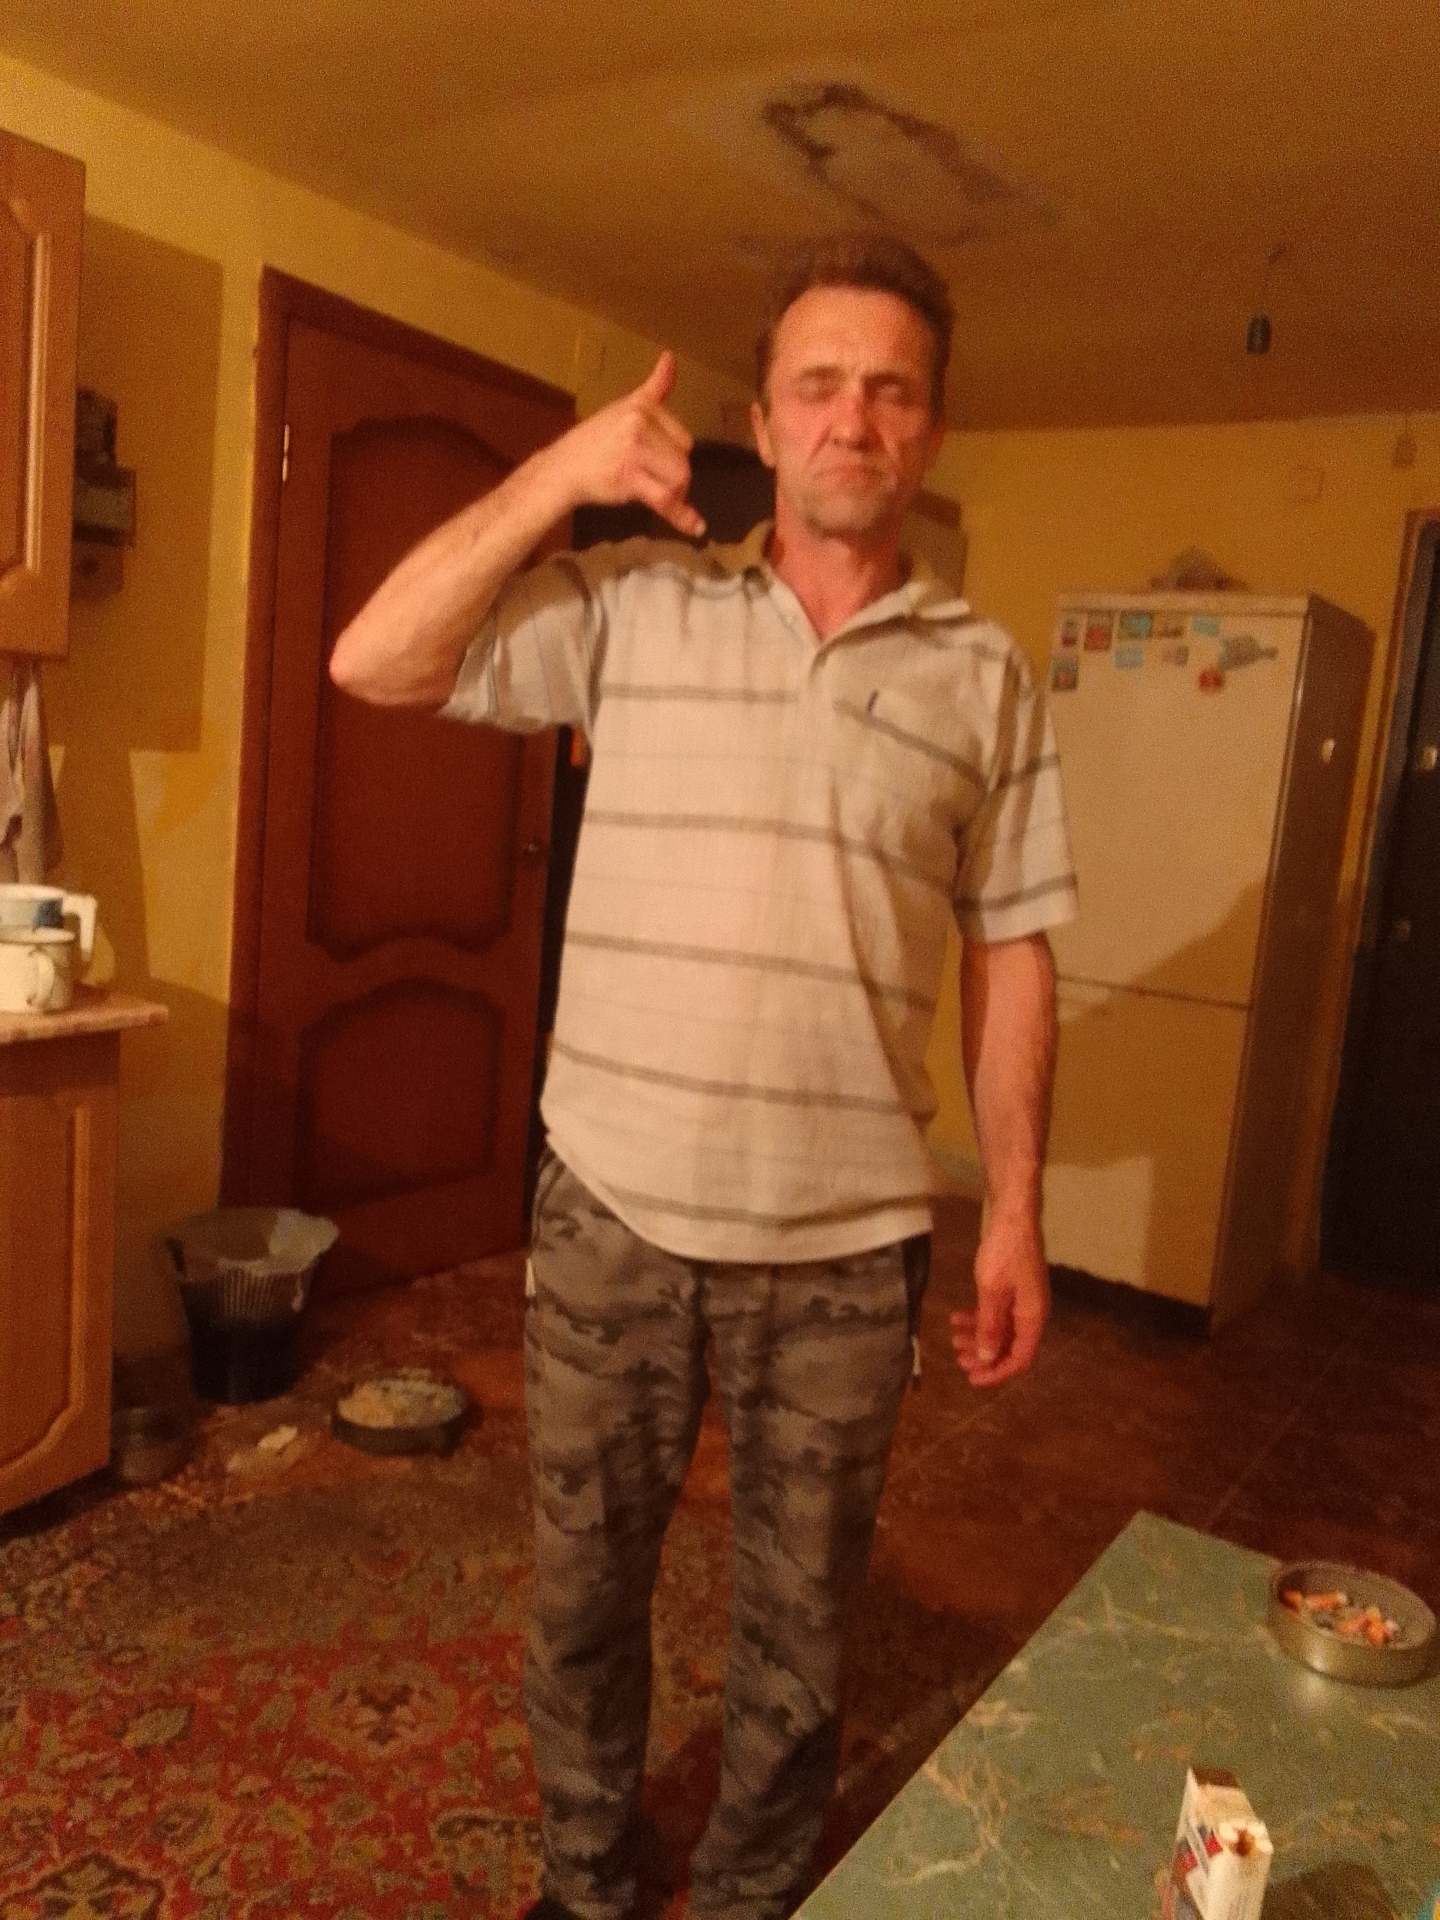
Label: noise